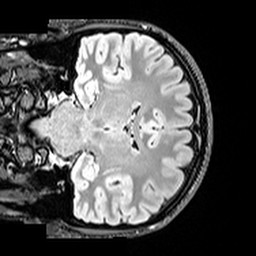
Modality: T2w
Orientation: coronal
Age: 25
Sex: female
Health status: healthy
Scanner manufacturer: siemens
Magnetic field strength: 3 T
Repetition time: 5 s
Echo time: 0.397 s